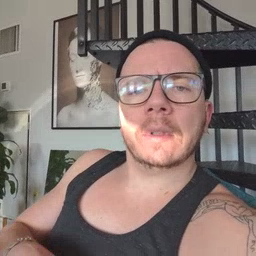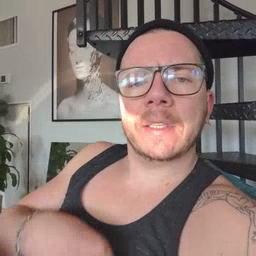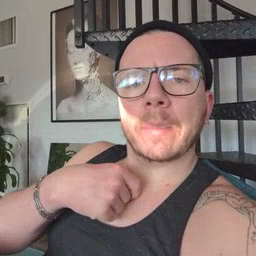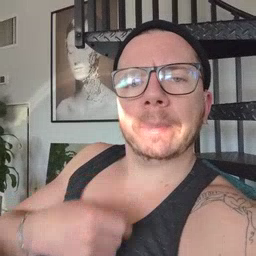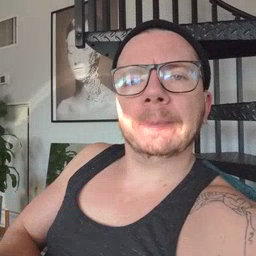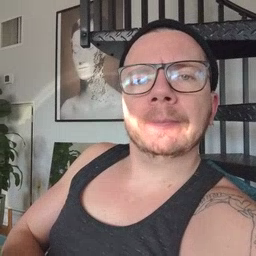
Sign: zipper